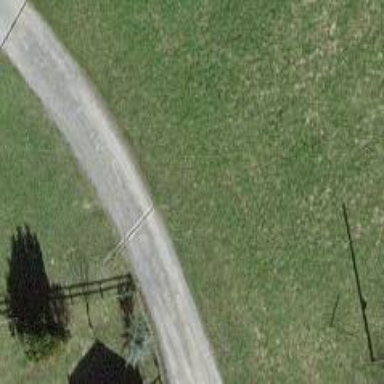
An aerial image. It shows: Gravel track with grade 2 quality.